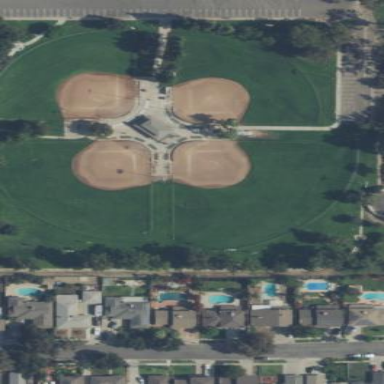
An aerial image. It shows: Baseball pitch for leisure land activities.